Question: I've got two 'ImageView's within a 'RelativeLayout'. One 'ImageView' is draggable and scalable upon the other 'ImageView'. This all works fine except when I try to export those 'ImageView's to a bitmap and add it to a canvas.
I can't figure out how to calculate the scale and dragged position of view/bitmap B.
'ImageView' A functions as a background.
'ImageView' B is draggable and scalable on top of 'ImageView' A.

Here is a code example
'''
public static Bitmap MergeBitmaps(View v, View ViewA, Bitmap bitmapA, View viewB, Bitmap bitmapB) {
Bitmap b = Bitmap.createBitmap(
bitmapA.getWidth(), bitmapA.getHeight(), Bitmap.Config.ARGB_8888);
Canvas c = new Canvas(b);
float scaleFactor = (float) ViewA.getHeight() / (float) bitmapA.getHeight();
float scaleFactorWidth = (float) ViewA.getWidth() / (float)bitmapA.getWidth();
int test2[] = new int[2];
viewB.getLocationOnScreen(test2);
//Rect rect1 = new Rect();
//selectedImg.getDrawingRect(rect1);
//Rect rect2 = new Rect();
//logo.getDrawingRect(rect2);
//int logoHeight = logo.getHeight();
//int logoWidth = logo.getWidth();
//int logoLeft = logo.getLeft();
//int selectedImgLeft = selectedImg.getLeft();
float scaleFactorMid = (scaleFactor + scaleFactorWidth)/2;
c.drawBitmap(bitmapA, 0, 0, null);
//c.drawBitmap(logoBitmap, test2[0]*scaleFactorWidth, test2[1]*scaleFactor, null);
bitmapB = getResizedBitmap(bitmapB, (int)(bitmapB.getHeight()*scaleFactorMid), (int)(bitmapB.getWidth()*scaleFactorMid));
c.drawBitmap(bitmapB, bitmapA.getWidth()/2, bitmapA.getHeight()/2, null);
//v.layout(0, 0, v.getWidth(), v.getHeight());
//selectedImg.draw(c);
return b;
}
'''
I tried calculating the scale factor by dividing the view's width/height and the 'Bitmap's width/height.
I tried a lot more as you can see. Can anyone point me in the right direction?
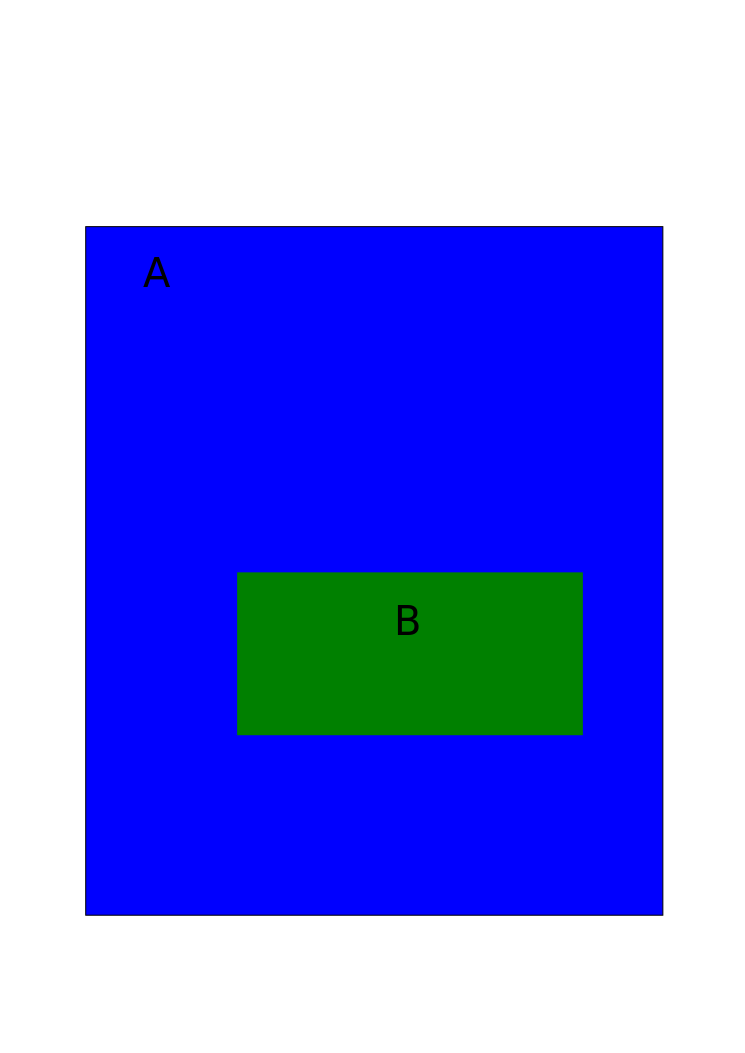
Answer: For your reference below function are helpful,(In this i scaled bitmap statically, you can move the code).
'''
public void mergeTwoBitmap() {
ImageView iv1 = (ImageView) findViewById(R.id.imageView1);
ImageView iv2 = (ImageView) findViewById(R.id.imageView2);
Bitmap bitmap1 = ((BitmapDrawable) iv1.getDrawable()).getBitmap();
Bitmap bitmap2 = ((BitmapDrawable) iv2.getDrawable()).getBitmap();
float img2X = iv2.getX(), img2Y = iv2.getY();
float img2Width = bitmap2.getWidth(), img2Height = bitmap2.getHeight(); // Original Width And Height
bitmap2 = Bitmap.createScaledBitmap(bitmap2, 300, 300, true);
float img2NewX, img2NewY;
img2NewX = img2X + (img2Width - bitmap2.getWidth()) * 0.5f; // here bitmap2.getWidth() after scale bitmap1
img2NewY = img2Y + (img2Height - bitmap2.getHeight()) * 0.5f; // here bitmap2.getHeight() after scale bitmap2
Bitmap b = mergeBitmap(iv1.getWidth(), iv1.getHeight(), bitmap1,
bitmap2, img2NewX, img2NewY);
}
private Bitmap mergeBitmap(float w, float h, Bitmap bmp1, Bitmap bmp2,
float x, float y) {
Bitmap cs = null;
int width = (int) w, height = (int) h;
cs = Bitmap.createBitmap(width, height, Bitmap.Config.ARGB_8888);
Canvas comboImage = new Canvas(cs);
comboImage.drawBitmap(
Bitmap.createScaledBitmap(bmp1, width, height, true), 0f, 0f,
null);
comboImage.drawBitmap(bmp2, x, y, null);
return cs;
}
'''